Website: apple
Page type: cart
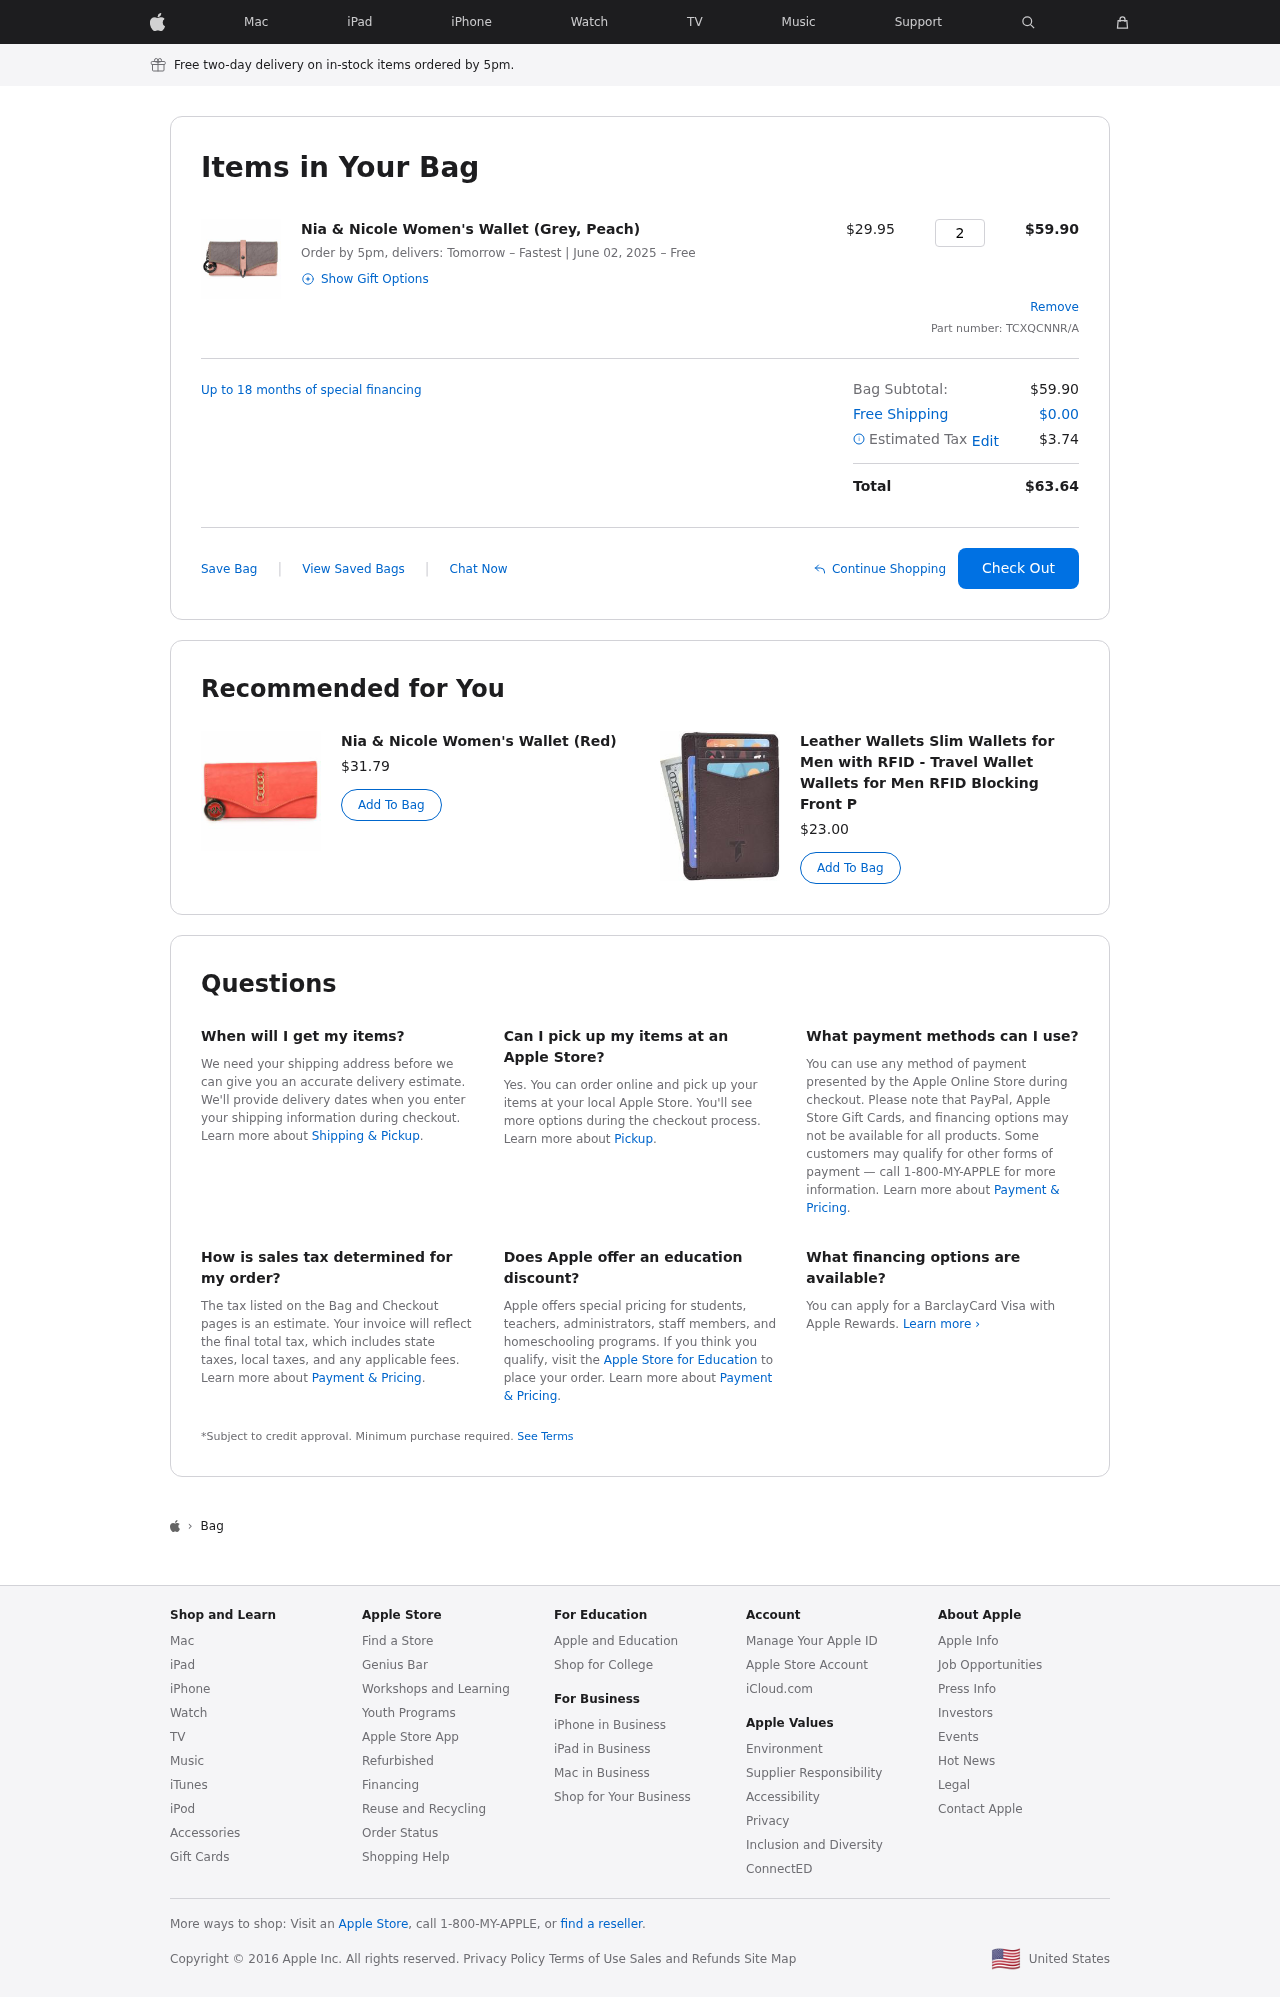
Product elements: key: PRODUCT1_NAME
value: Nia & Nicole Women's Wallet (Grey, Peach)
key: PRODUCT1_PRICE
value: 29.95
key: PRODUCT1_QUANTITY
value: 2
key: PRODUCT2_NAME
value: Nia & Nicole Women's Wallet (Red)
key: PRODUCT2_PRICE
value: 31.79
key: PRODUCT3_NAME
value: Leather Wallets Slim Wallets for Men with RFID - Travel Wallet Wallets for Men RFID Blocking Front P
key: PRODUCT3_PRICE
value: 23
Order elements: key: ORDER_DELIVERY_DATE
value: June 02, 2025
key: ORDER_SUBTOTAL
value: $59.90
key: ORDER_ID
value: TCXQCNNR/A
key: ORDER_SHIPPING_COST
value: $0.00
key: ORDER_TAX
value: $3.74
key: ORDER_TOTAL
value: $63.64